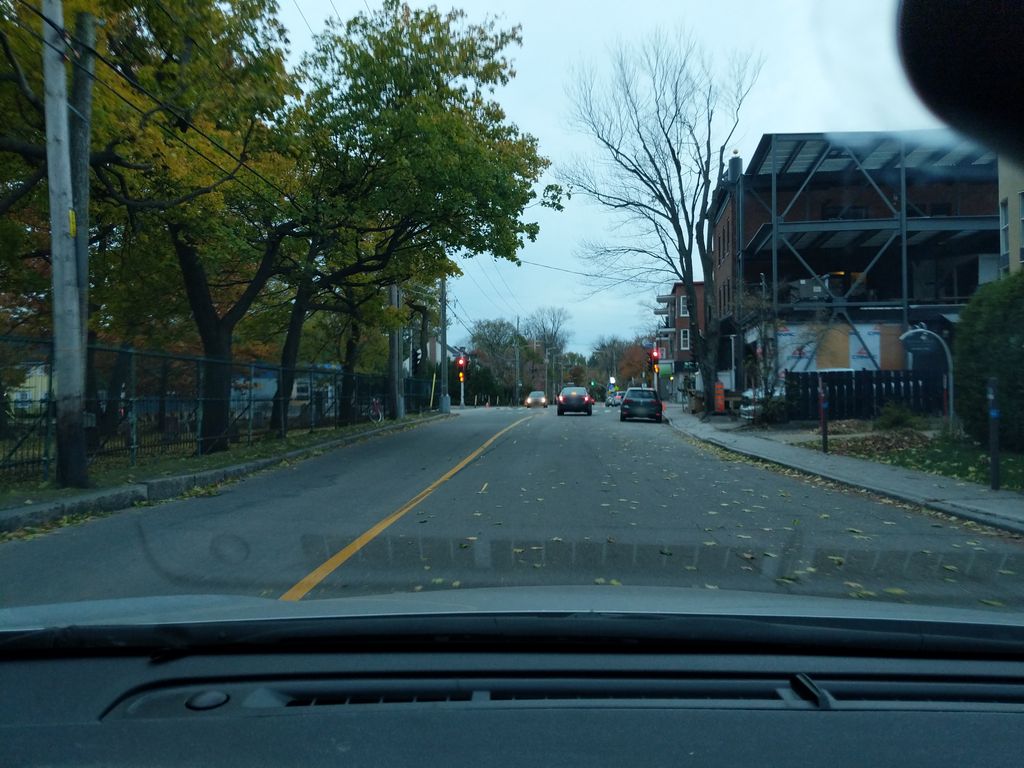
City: quebec_city